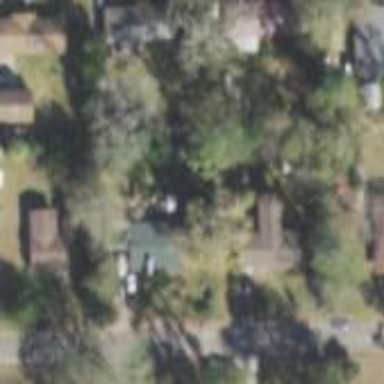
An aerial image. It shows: Residential area composed of single-family homes.